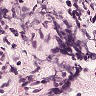
Metastatic tissue present: no